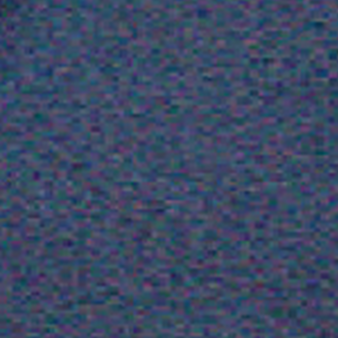
Label: other